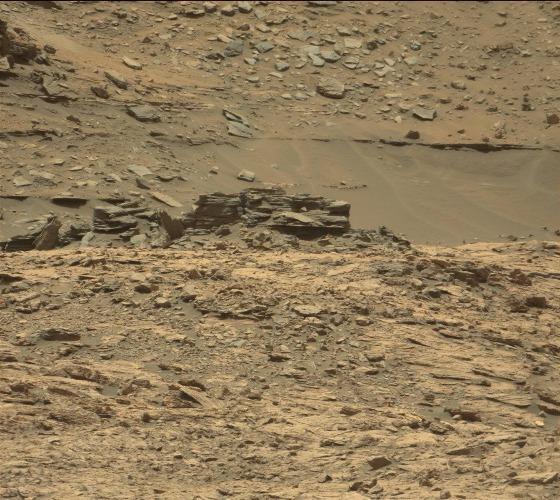
Terrain classes present: Gravel / Sand / Soil, Rock, Shadow